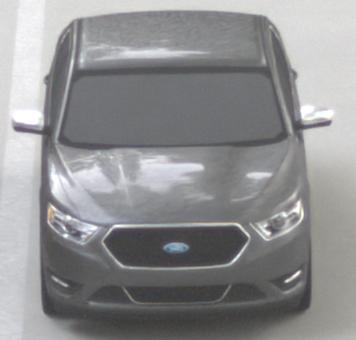
Make: Ford
Model: Taurus
Detailed model: SHO
Model produced from: 2012
Model produced until: 2019
Doors: 4
Color: gray
Road condition: dry road
Daytime: morning or afternoon
Contrast: low contrast